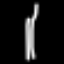
Label: fork